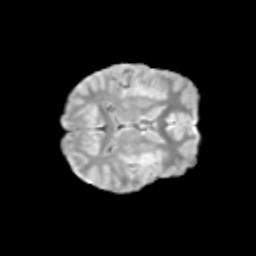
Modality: T2w
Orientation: axial
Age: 13
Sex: female
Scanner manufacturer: siemens
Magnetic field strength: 3 T
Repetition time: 3.8 s
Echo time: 0.07 s